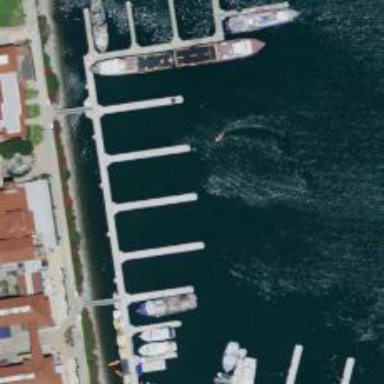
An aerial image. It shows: Man-made pier.